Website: bh-photo
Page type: address-validator
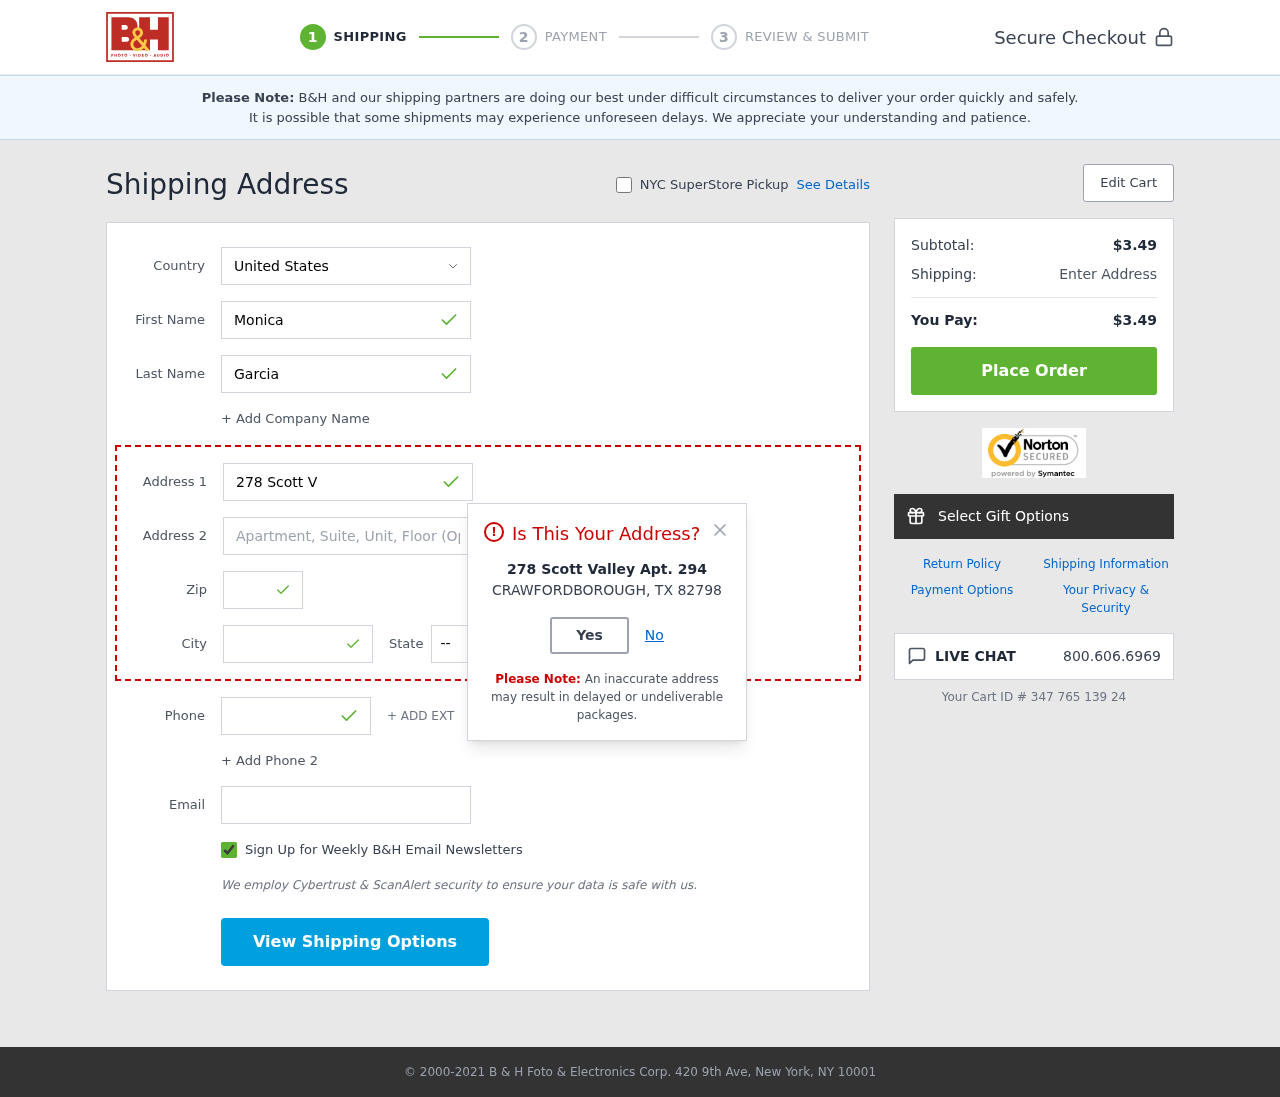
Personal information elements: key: PII_CITY
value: Crawfordborough
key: PII_COUNTRY
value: United States
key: PII_EMAIL
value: monicagarcia@yahoo.com
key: PII_FIRSTNAME
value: Monica
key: PII_LASTNAME
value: Garcia
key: PII_PHONE
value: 8838845557
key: PII_POSTCODE
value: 82798
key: PII_STATE_ABBR
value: TX
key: PII_STREET
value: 278 Scott Valley Apt. 294
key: PII_STREET2
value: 7606 Martinez Court
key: PII_CITY_MODAL
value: CRAWFORDBOROUGH
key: PII_POSTCODE_FULL
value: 82798
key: PII_POSTCODE_NUMERIC
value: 82798
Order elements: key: ORDER_SUBTOTAL
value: $3.49
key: ORDER_TOTAL
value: $3.49
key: ORDER_ID
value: Your Cart ID # 347 765 139 24